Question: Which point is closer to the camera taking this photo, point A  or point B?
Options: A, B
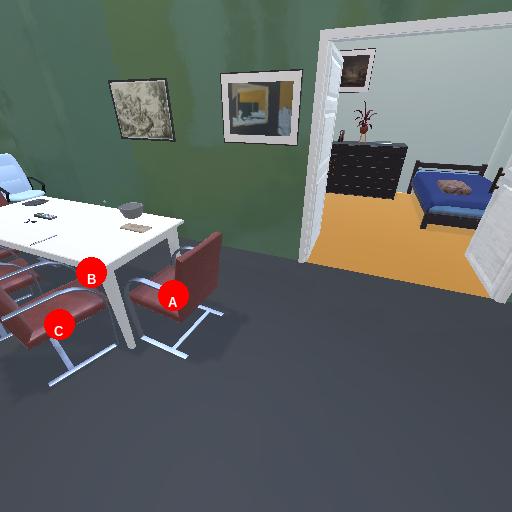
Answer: A